Question: so this is how my navigation looks:

Quite unbalanced right.. my minds kinda fkd up. I have no idea what I am doing already. I'd like to ask some help how to center it out. This is the code of the css:
'''
.navigation {
width: 886px;
height: 84px;
background: url('../img/nav_bg.png') no-repeat;
margin: 0 auto;
}
.navigation ul {
margin: 0;
padding: 0;
list-style: none outside;
padding-top: 22px;
padding-left: 63px;
}
.navigation ul li {
display: inline-block;
list-style-type: none;
}
.navigation ul li a {
display: block;
text-align: center;
line-height: 40px;
color: #fff;
text-decoration: none;
padding-left: 16px;
padding-right: 16px;
text-transform: uppercase;
font-size: 14px;
}
'''
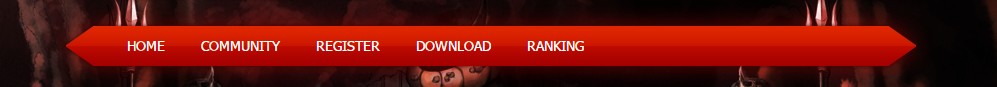
Answer: <URL> might be able to help you here. To center your 'li''s with flexbox all you would have to do is add these styles to '.navigation ul'
'''
.navigation ul{
display:flex;
justify-content: center;
align-items:center;
}
'''